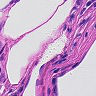
Metastatic tissue present: no